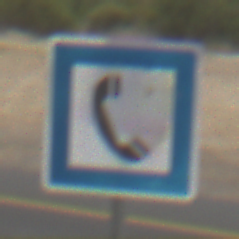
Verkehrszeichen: Fernsprecher
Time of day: Midday
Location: Outdoor (Nature)
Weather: Overcast
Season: NotSpecified
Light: Natural